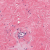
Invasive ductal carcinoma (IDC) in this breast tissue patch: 0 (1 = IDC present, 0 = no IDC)